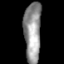
Tissue: skin
Cell type: Others
Senescence score: 0.7493
Nuclear area (px): 997
Mean DAPI intensity: 150.31